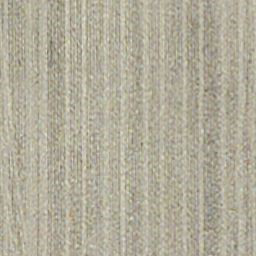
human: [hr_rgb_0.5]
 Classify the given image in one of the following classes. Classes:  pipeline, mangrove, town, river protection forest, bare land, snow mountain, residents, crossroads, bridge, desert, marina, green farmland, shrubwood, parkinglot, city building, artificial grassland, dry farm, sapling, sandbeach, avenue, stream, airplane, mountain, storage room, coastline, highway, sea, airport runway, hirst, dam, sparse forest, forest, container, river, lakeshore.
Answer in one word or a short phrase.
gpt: dry farm